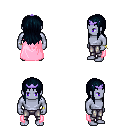
a pixel art fantasy rpg character, male body template, dark elf, purple skin, pink cape, metal pants, raven unkempt hairstyle, purple tiara, bracelets, four views (front, back, left, right), 2x2 character sprite sheet, small pixel art, hard edges, no anti-aliasing